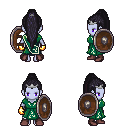
a pixel art fantasy rpg character, female body template, dark elf, purple skin, sash dress, white pants, raven extra-long topknot hairstyle, silver tiara, gold gloves, maroon shoes, shield, four views (front, back, left, right), 2x2 character sprite sheet, small pixel art, hard edges, no anti-aliasing